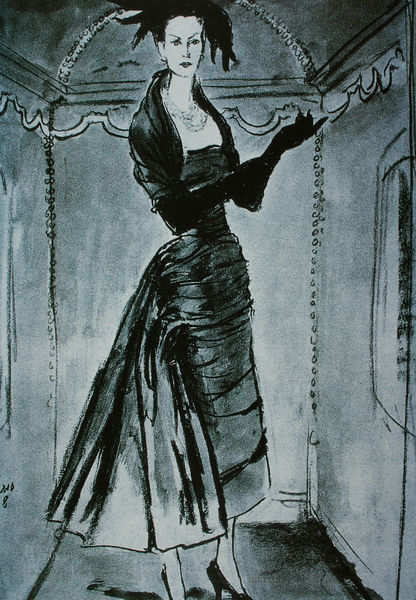
Titel: Kleid von Cristobal Balenciaga
Künstler: Eric (Carl Erickson)
Institution: unbekannt
Schlagwörter: schatten, weiß, aquarell, fenster, frau, frisur, grau, handschuhe, hut, kleid, licht, raum, schmuck, schwarz, skizze, zeichnung, zimmer, dame, mode, rock, falten, federn, innenraum, gewand, decke, girlande, perlen, seide, taille, bogen, schuhe, kette, grafik, graphik, rundbogen, stuck, edel, model, perlenkette, dekolleté, halskette, abendkleid, bögen, tusche, kohle, schuh, entwurf, tinte, ausgehen, fries, expressiv, weggehen, pumps, gerafft, tonnengewölbe, collier, stöckel, stöckelschuhe, bolero, mannequin, hochhackige, modezeichnung, ette